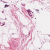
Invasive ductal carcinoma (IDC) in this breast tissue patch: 0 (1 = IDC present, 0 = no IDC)